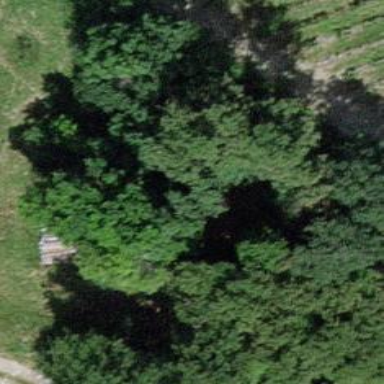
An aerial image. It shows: Beautiful woodland area.